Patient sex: M
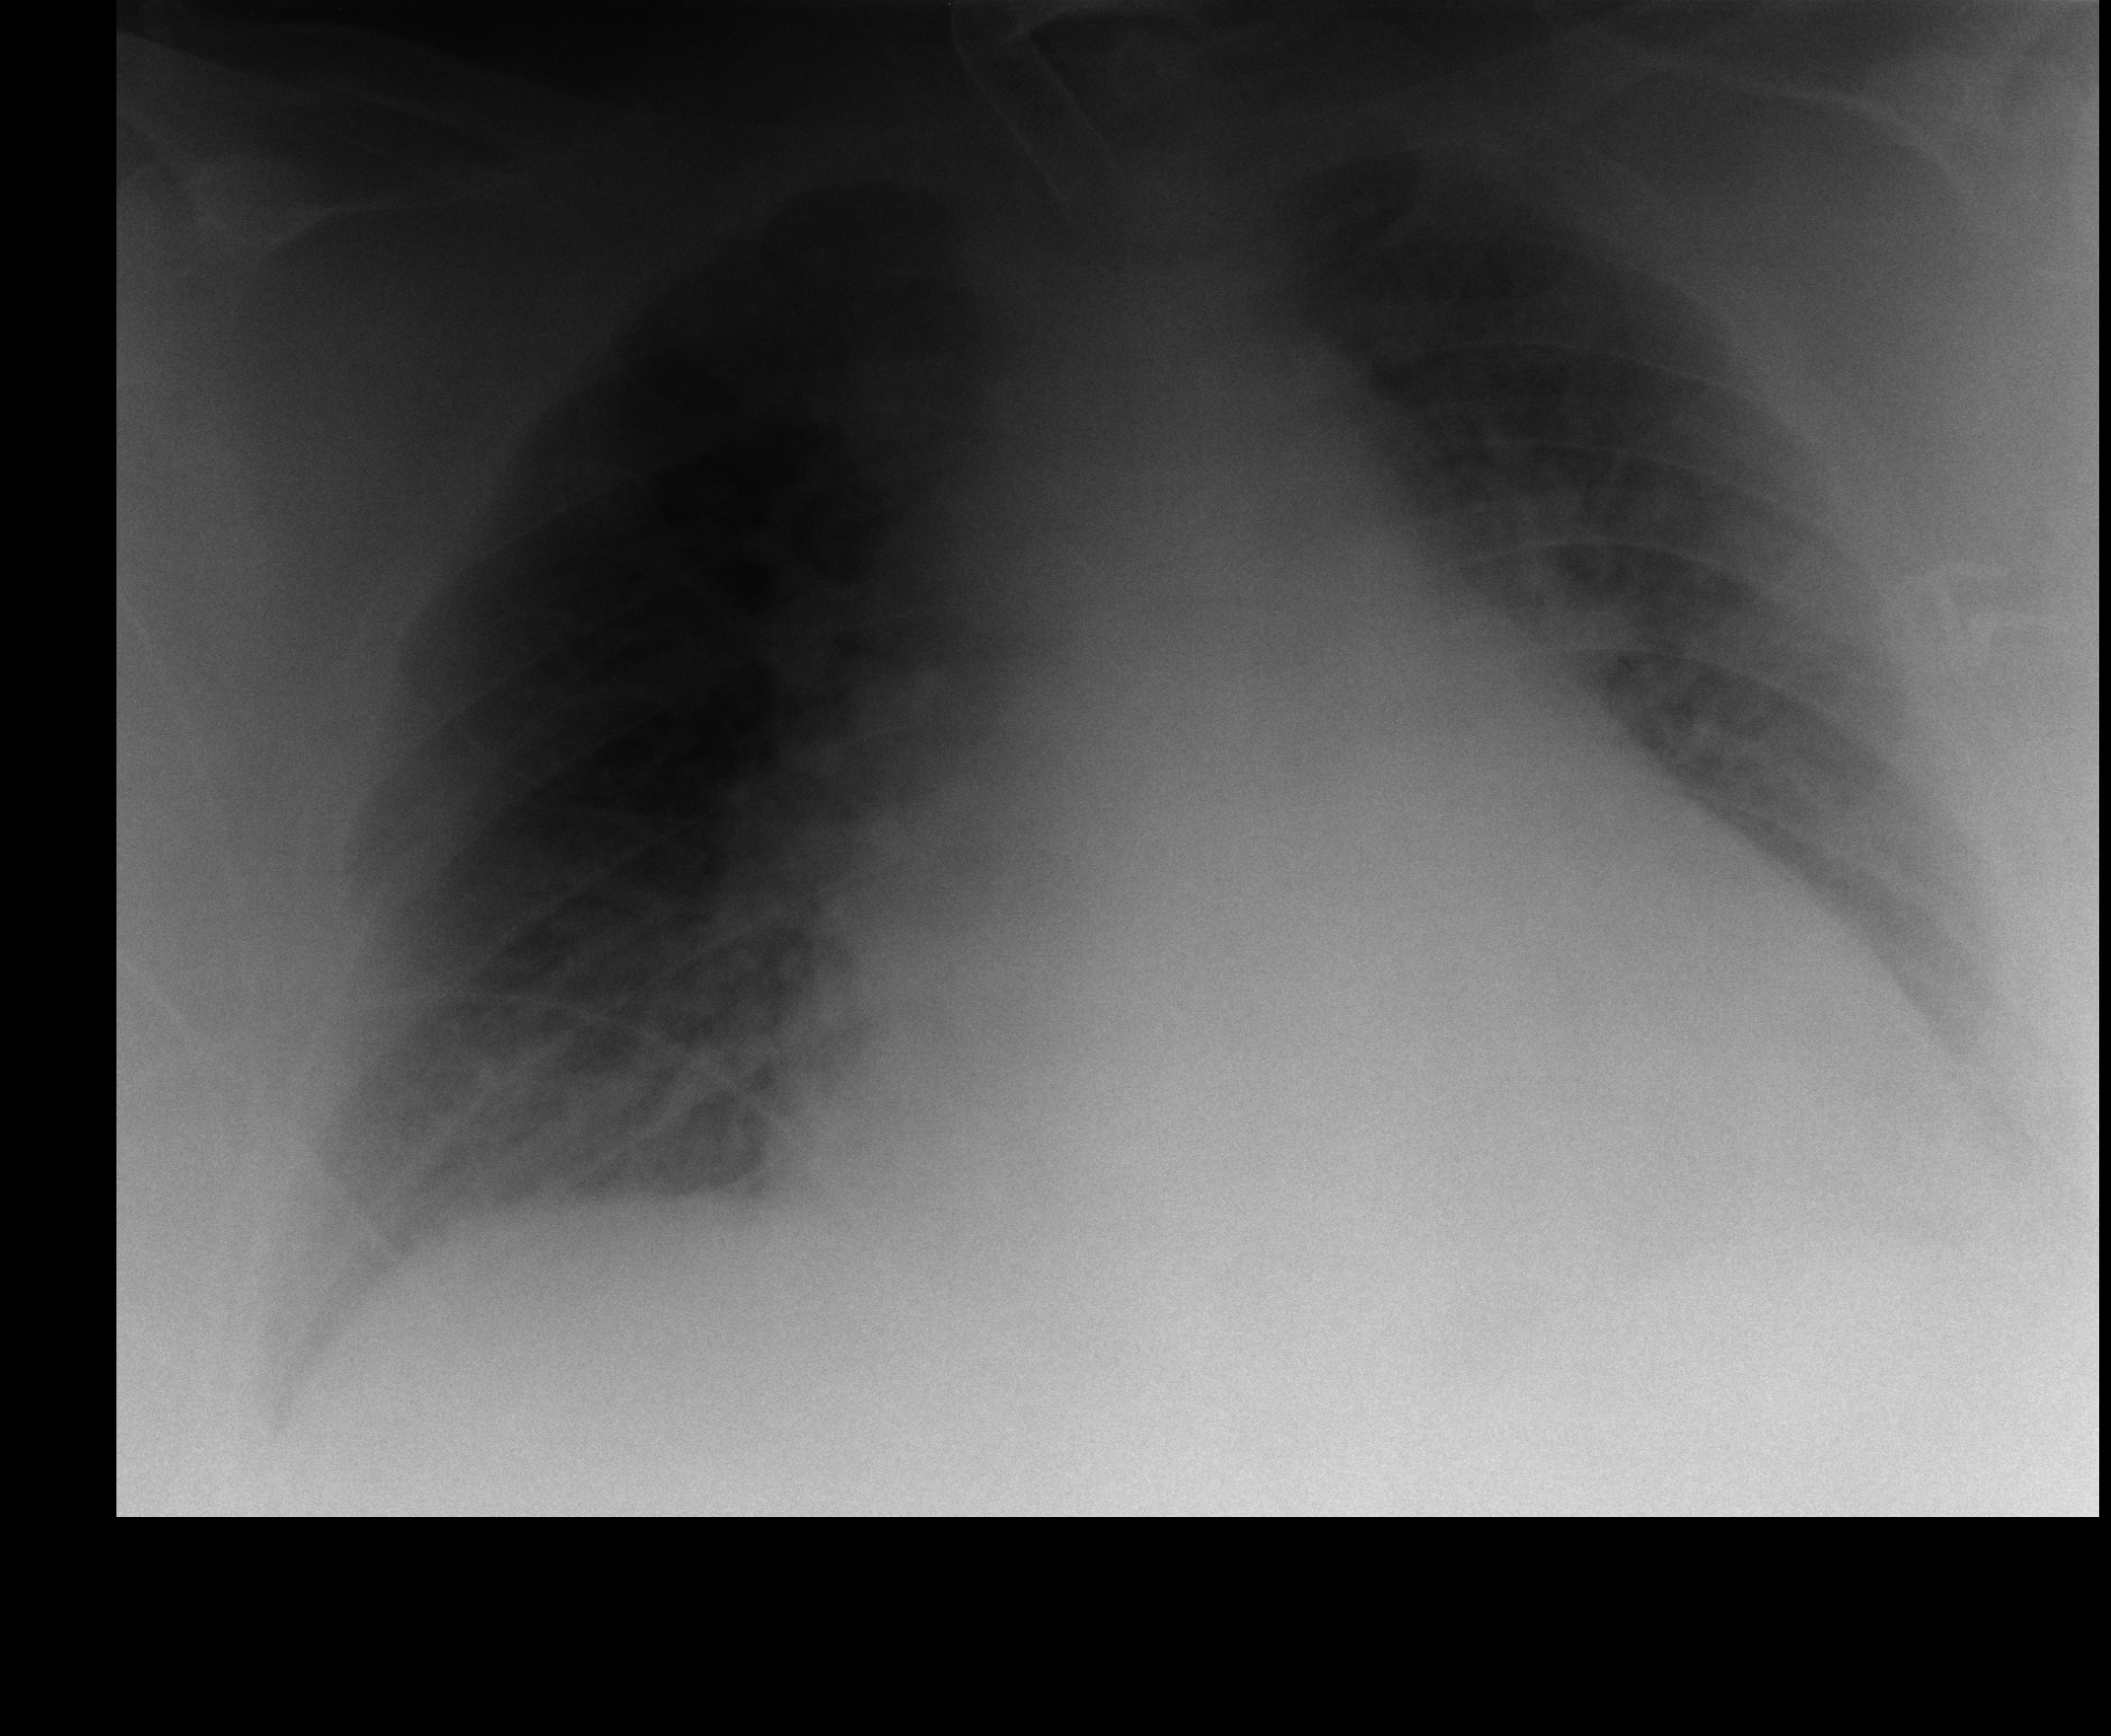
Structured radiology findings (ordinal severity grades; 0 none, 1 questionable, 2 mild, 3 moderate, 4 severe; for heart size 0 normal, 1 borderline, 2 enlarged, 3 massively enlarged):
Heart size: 2
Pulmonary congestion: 2
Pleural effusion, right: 0
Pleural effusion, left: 0
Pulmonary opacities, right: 1
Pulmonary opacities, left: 0
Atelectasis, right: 0
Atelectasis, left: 0